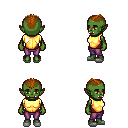
a pixel art fantasy rpg character, female body template, orc, green skin, gold chest armor, magenta pants, brunette short mohawk hairstyle, white slippers, four views (front, back, left, right), 2x2 character sprite sheet, small pixel art, hard edges, no anti-aliasing